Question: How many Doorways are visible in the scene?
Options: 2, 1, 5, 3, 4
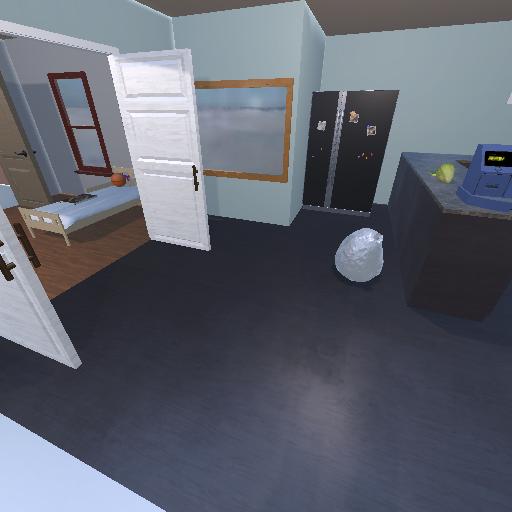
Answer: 2